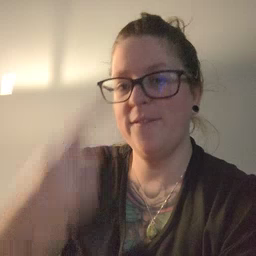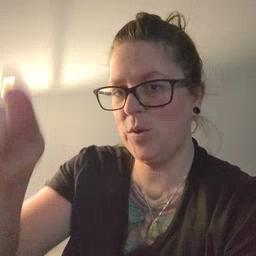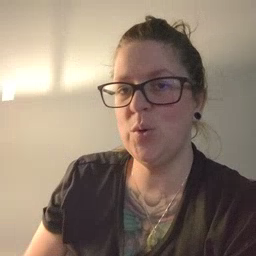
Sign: for